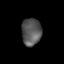
Tissue: lung
Cell type: Epithelial cells
Senescence score: 0.2094
Nuclear area (px): 531
Mean DAPI intensity: 86.028